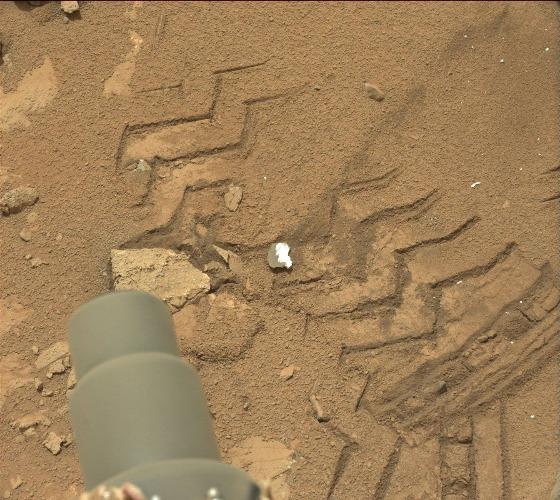
Terrain classes present: Background, Bedrock, Gravel / Sand / Soil, Rock, Shadow, Track